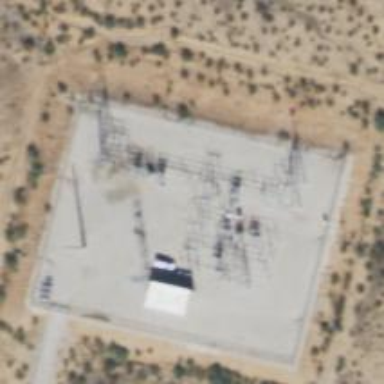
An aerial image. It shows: Switch for power supply.